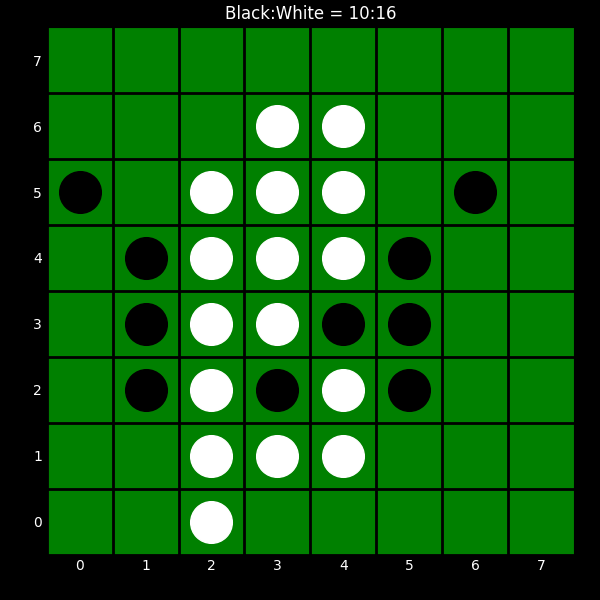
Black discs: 10
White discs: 16